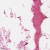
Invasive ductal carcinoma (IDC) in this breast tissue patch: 0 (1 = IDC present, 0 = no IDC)